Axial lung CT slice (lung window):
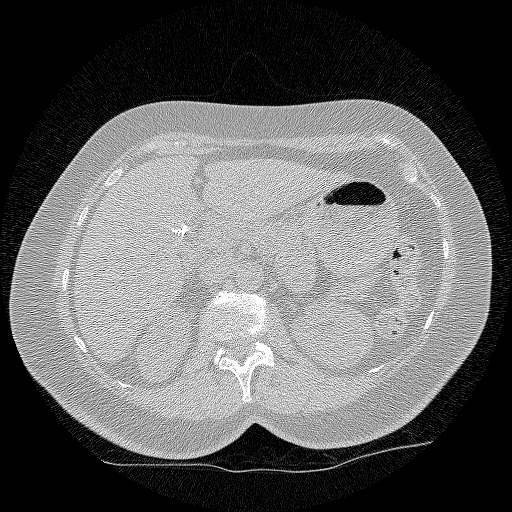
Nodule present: no